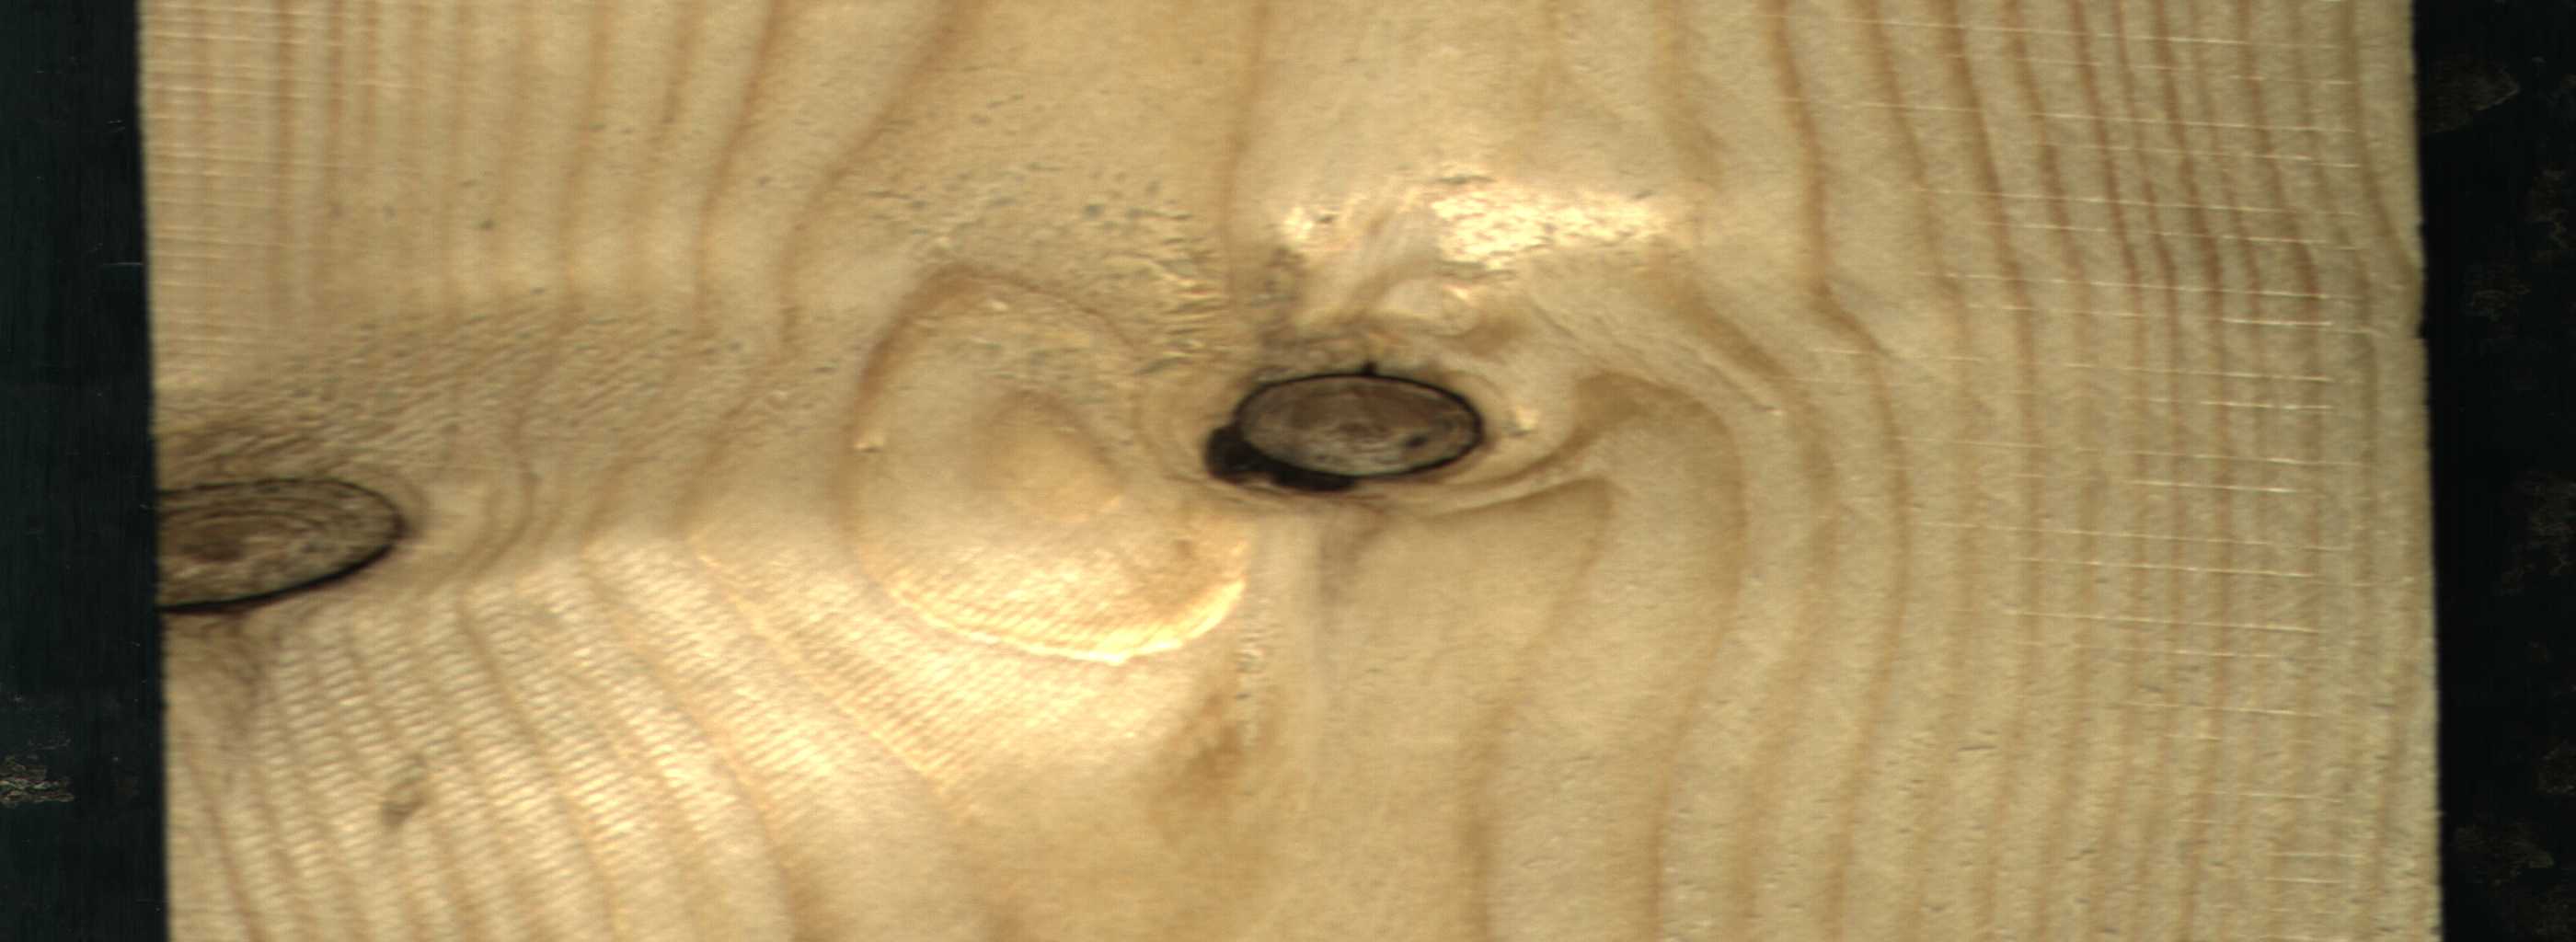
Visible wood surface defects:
Dead_Knot
Dead_Knot